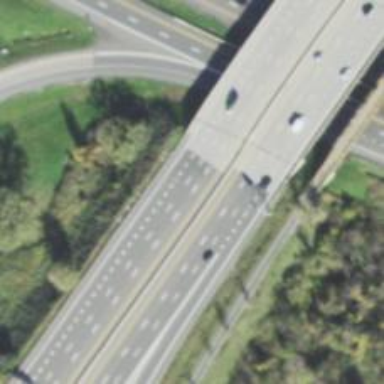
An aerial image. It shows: Motorway junction.